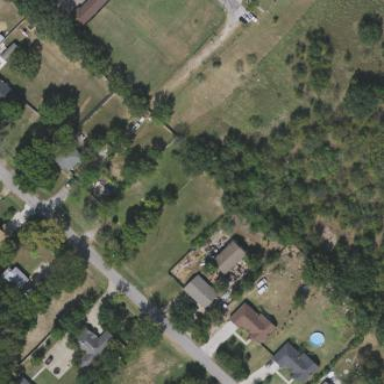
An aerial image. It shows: Grassy plot in zoning area.